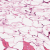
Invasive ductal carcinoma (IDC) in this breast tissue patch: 0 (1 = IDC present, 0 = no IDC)